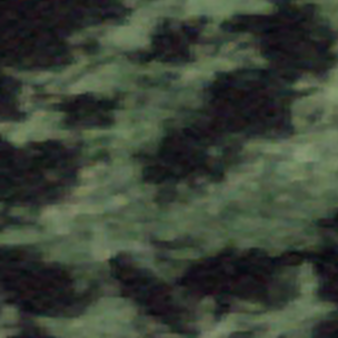
Label: other